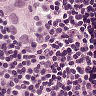
Metastatic tissue present: yes